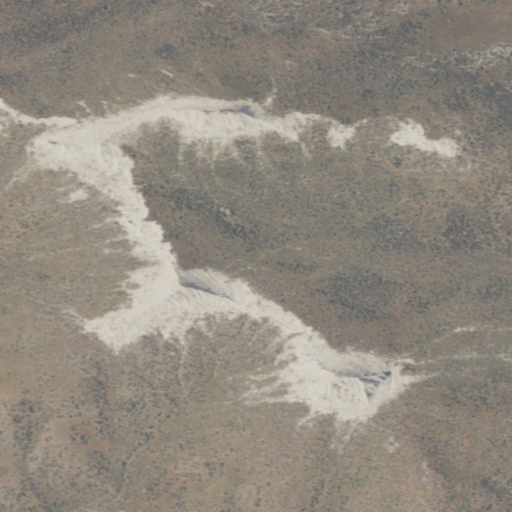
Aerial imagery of mountain in Washington named Chalk Hills containing only grassland